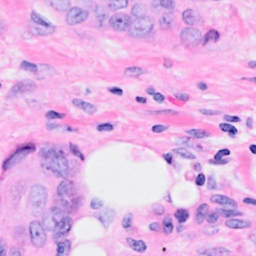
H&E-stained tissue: Breast